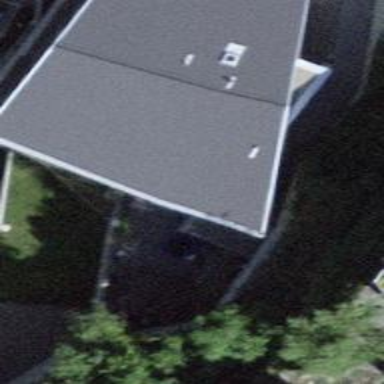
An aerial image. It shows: Building.